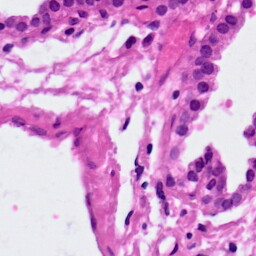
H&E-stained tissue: Lung